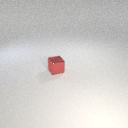
small red metal cube